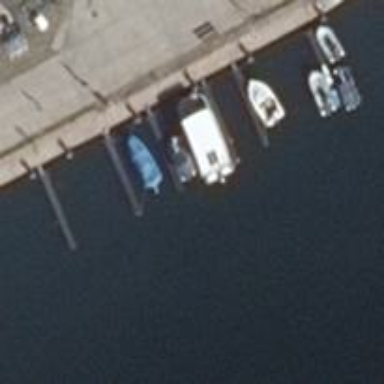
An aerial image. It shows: Man-made pier.